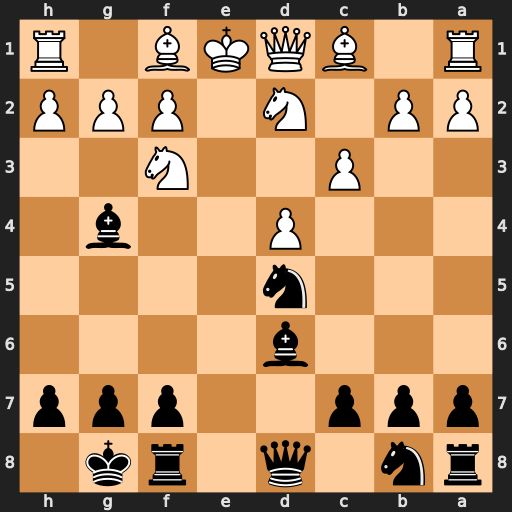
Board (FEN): rn1q1rk1/ppp2ppp/3b4/3n4/3P2b1/2P2N2/PP1N1PPP/R1BQKB1R
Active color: b
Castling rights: KQ
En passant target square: -
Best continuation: Re8+ Be2 Nf4